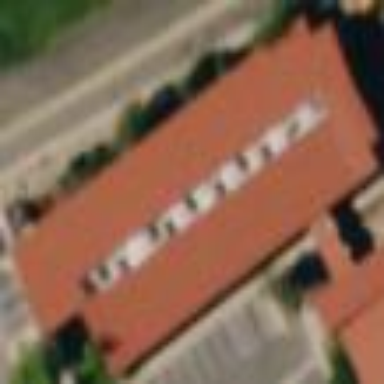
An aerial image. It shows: School building.